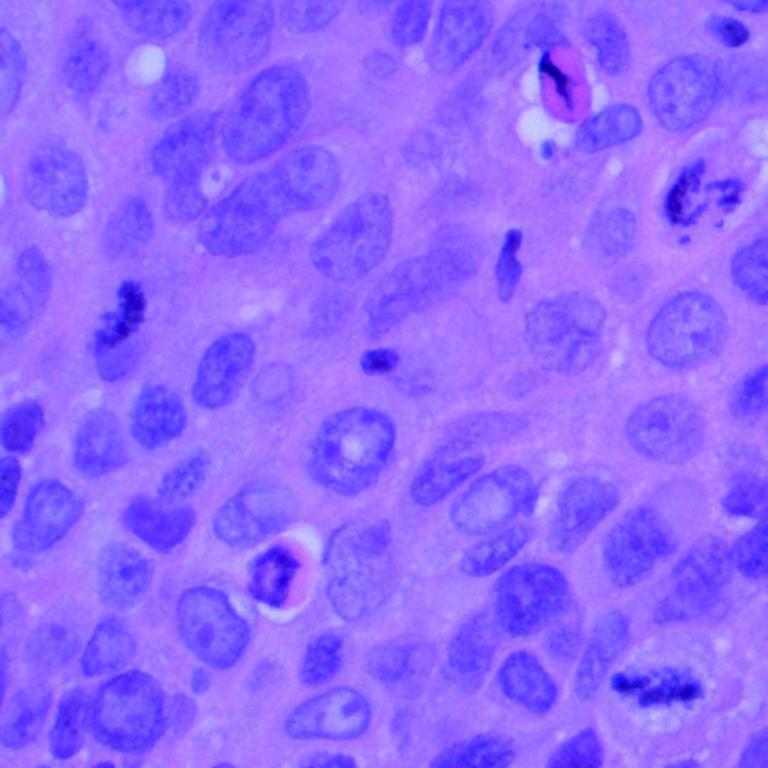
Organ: lung
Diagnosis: squamous carcinomas